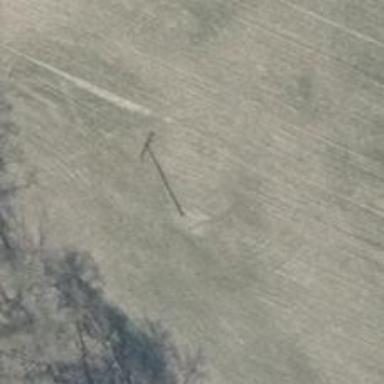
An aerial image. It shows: Power pole.